Field crop: tomato
Growth stage: 1
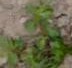
Species: portulaca